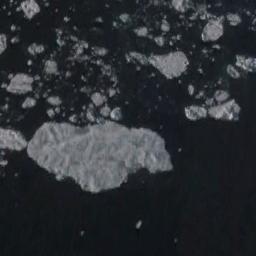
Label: sea_ice